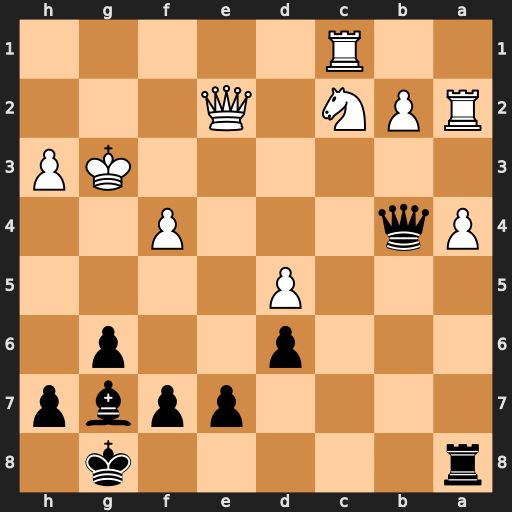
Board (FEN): r5k1/4ppbp/3p2p1/3P4/Pq3P2/6KP/RPN1Q3/2R5
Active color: b
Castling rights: -
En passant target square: -
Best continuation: Qb3+ Ne3 Qxa2